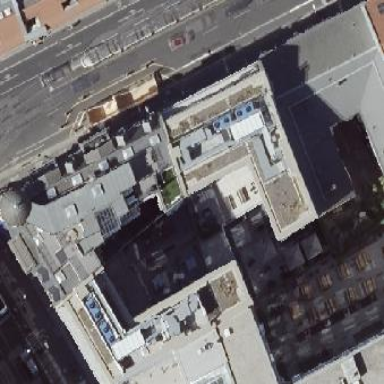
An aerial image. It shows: Commercial building.